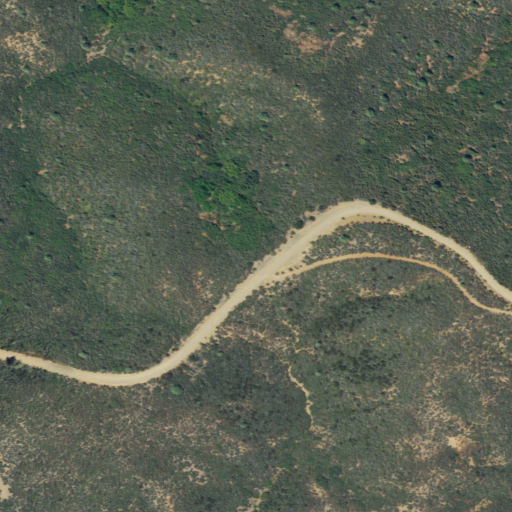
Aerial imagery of plain(s) in California named Poker Flat containing grassland, open development, and medium intensity development